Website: apple
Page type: billing-address
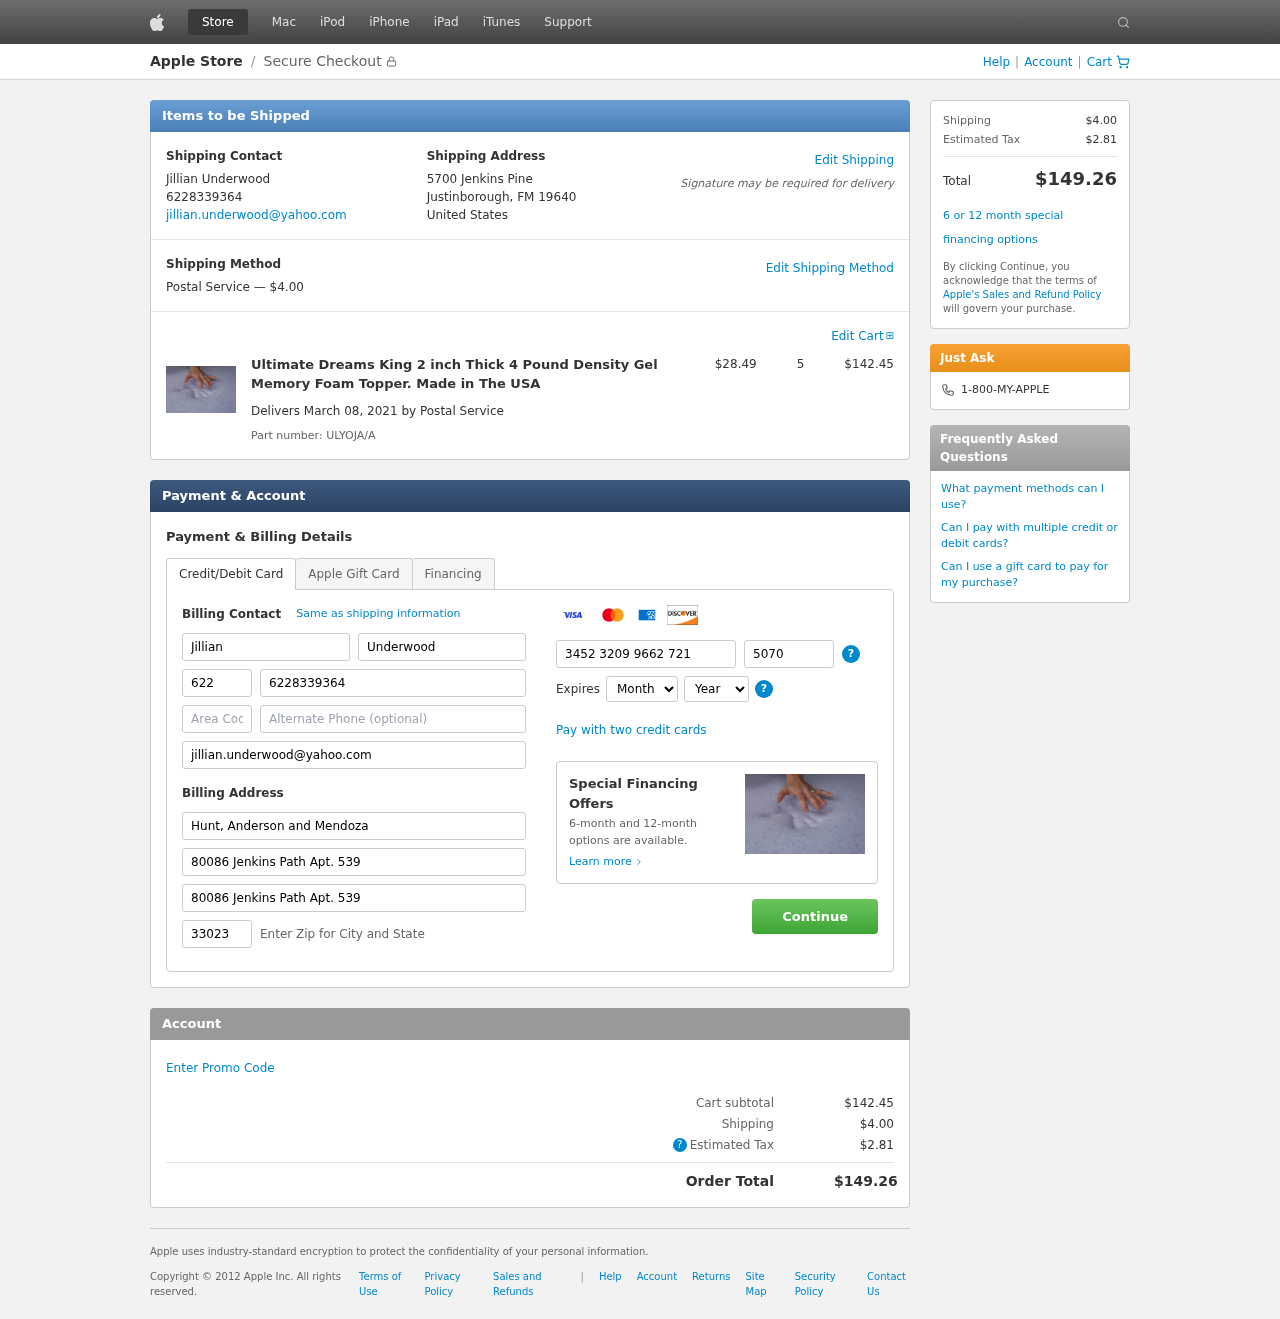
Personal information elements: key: PII_CARD_CVV
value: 5070
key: PII_CARD_EXPIRY_MONTH
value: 11
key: PII_CARD_EXPIRY_YEAR
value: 30
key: PII_CARD_NUMBER
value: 3452 3209 9662 721
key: PII_CITY_STATE_ZIP
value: Justinborough, FM 19640
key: PII_COMPANY
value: Hunt, Anderson and Mendoza
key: PII_COUNTRY
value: United States
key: PII_EMAIL
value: jillian.underwood@yahoo.com
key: PII_FIRSTNAME
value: Jillian
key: PII_FULLNAME
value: Jillian Underwood
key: PII_LASTNAME
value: Underwood
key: PII_PHONE
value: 6228339364
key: PII_PHONE_AREA
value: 622
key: PII_POSTCODE2
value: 33023
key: PII_STREET
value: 5700 Jenkins Pine
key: PII_STREET2
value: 80086 Jenkins Path Apt. 539
Product elements: key: PRODUCT1_NAME
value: Ultimate Dreams King 2 inch Thick 4 Pound Density Gel Memory Foam Topper. Made in The USA
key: PRODUCT1_PRICE
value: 28.49
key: PRODUCT1_QUANTITY
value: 5
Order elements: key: ORDER_SHIPPING_COST
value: $4.00
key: ORDER_SUBTOTAL
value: $142.45
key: ORDER_DELIVERY_DATE
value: March 08, 2021
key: ORDER_PART_NUMBER
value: ULYOJA/A
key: ORDER_TAX
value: $2.81
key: ORDER_TOTAL
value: $149.26